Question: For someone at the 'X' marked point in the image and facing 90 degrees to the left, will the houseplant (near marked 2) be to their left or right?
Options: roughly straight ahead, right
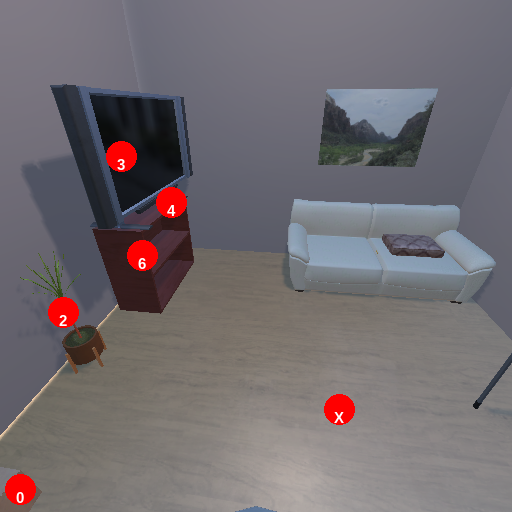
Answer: roughly straight ahead